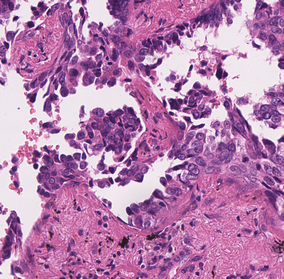
Tumor epithelial tissue: yes
Tumor-associated stroma tissue: yes
Normal tissue: no